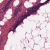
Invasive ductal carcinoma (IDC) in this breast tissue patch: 0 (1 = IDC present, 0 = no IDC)